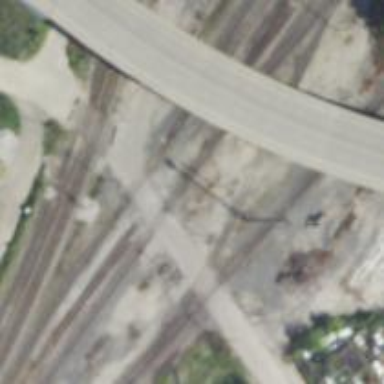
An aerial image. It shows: Railway yard.